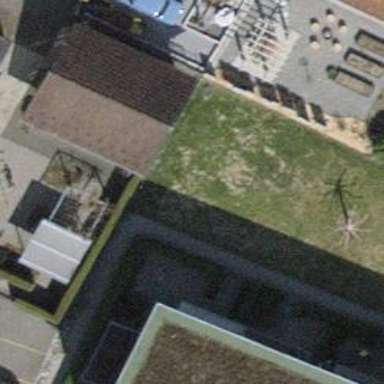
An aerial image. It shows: Shed building.